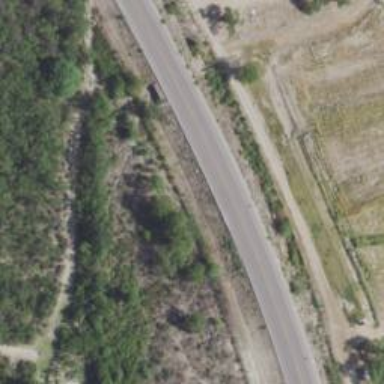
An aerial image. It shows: Trunk highway.